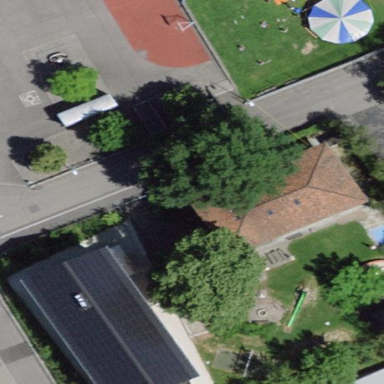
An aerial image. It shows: School building.